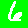
Digit: 6